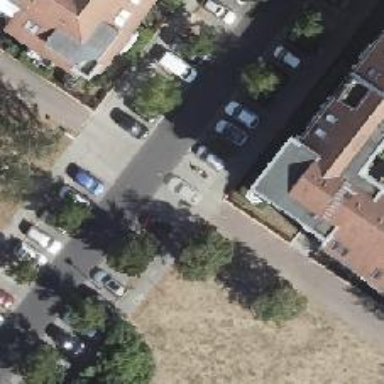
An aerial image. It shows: Residential road with sidewalks on both sides.